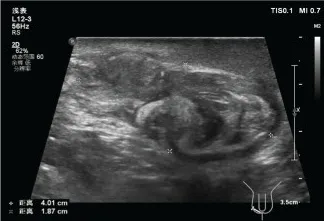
Scrotal ultrasound before targeted therapy.
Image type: radiology (ultrasound)